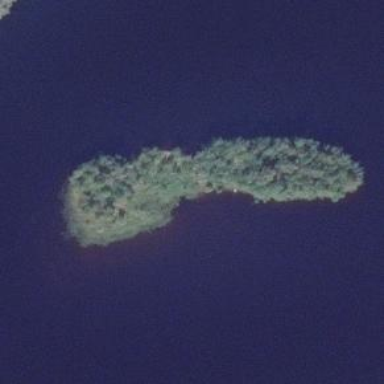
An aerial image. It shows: Islet.